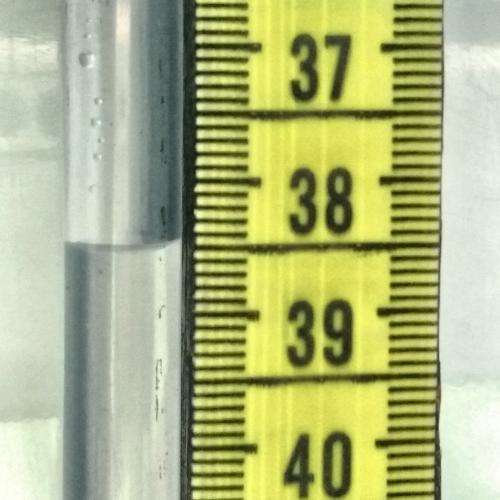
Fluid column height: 38.5 cm